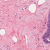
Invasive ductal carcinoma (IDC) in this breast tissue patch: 0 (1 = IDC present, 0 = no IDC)